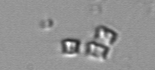
Label: Chaetoceros